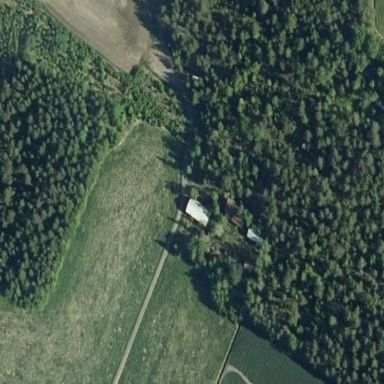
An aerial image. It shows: Farmyard area.